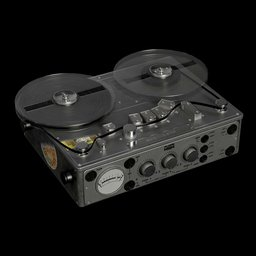
Label: electronics